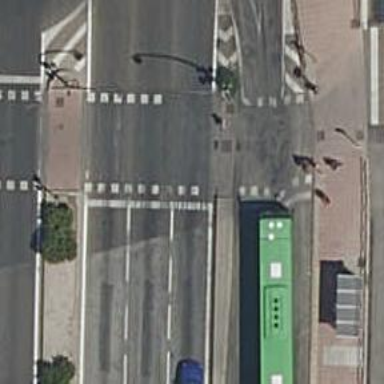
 there are traffic signals and zebra crossing."